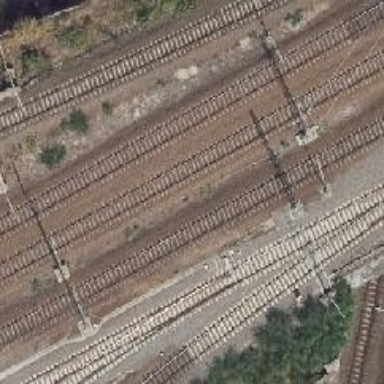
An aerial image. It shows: Bridge with electrified railway tracks featuring contact line.